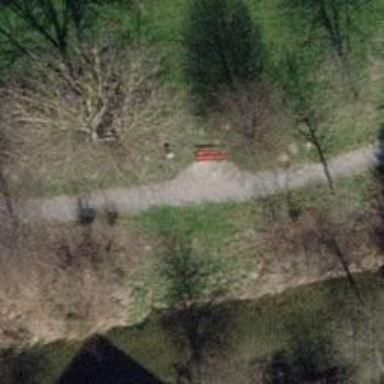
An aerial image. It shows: Red bench.